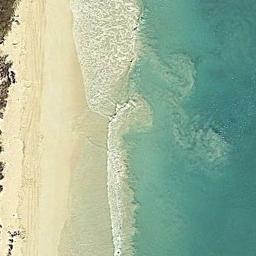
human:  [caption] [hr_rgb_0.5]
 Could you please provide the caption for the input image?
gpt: The golden sandy beach has light blue water and waves breaking ashore .

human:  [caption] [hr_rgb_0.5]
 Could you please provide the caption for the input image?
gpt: The beach is composed of blue seawater and a coast with plants .

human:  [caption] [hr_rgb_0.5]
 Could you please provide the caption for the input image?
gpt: The beach with white sand and the color of the seawater is blue .

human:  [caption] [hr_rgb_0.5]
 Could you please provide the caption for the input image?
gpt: There is little vegetation on the beach .

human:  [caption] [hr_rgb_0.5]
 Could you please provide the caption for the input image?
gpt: The sea is calm beside the beach .